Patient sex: F
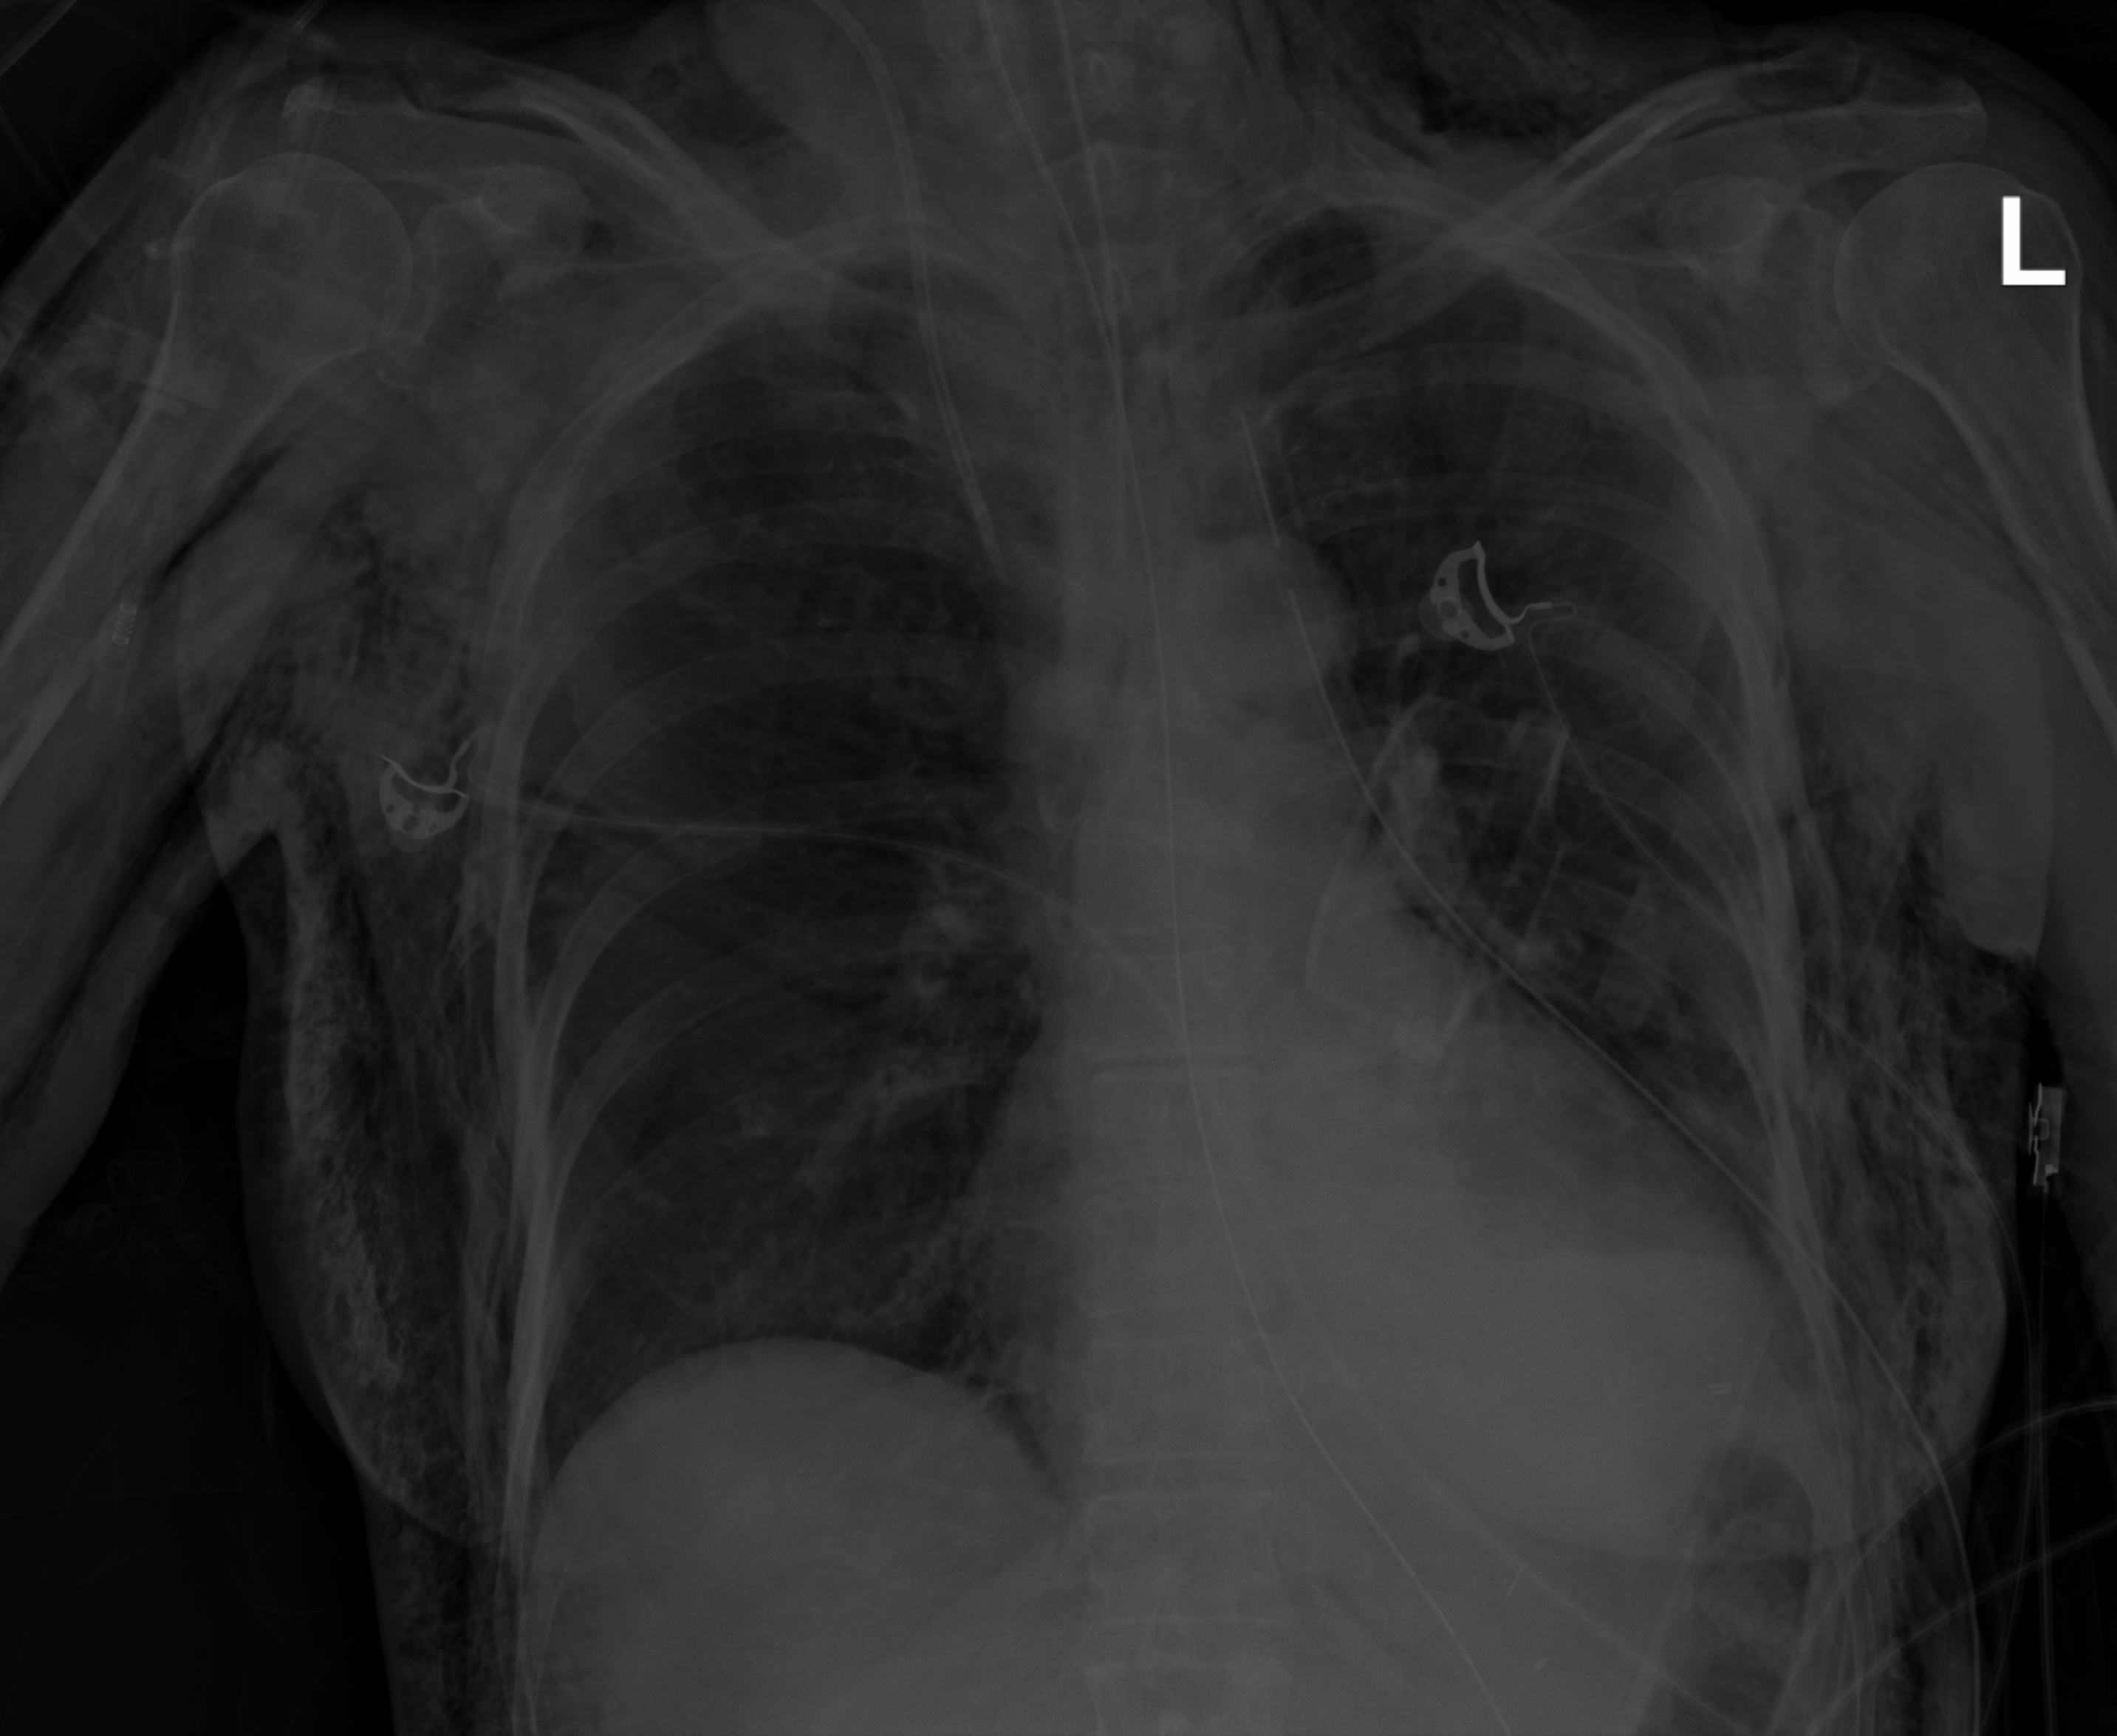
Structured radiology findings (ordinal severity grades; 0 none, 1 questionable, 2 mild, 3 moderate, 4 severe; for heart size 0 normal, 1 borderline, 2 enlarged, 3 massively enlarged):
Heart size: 1
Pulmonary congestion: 0
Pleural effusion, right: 0
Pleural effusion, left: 2
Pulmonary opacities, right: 0
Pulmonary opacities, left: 0
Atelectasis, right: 0
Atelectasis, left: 0